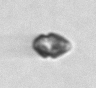
Label: Heterocapsa_rotundata